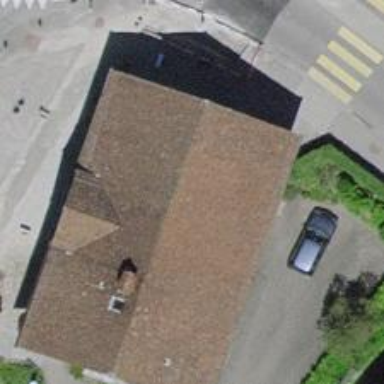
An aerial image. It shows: Restaurant.